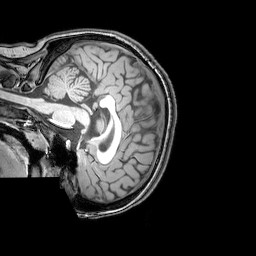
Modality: T1w
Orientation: sagittal
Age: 24
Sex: female
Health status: healthy
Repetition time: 0.081 s
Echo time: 0.037 s